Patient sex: F
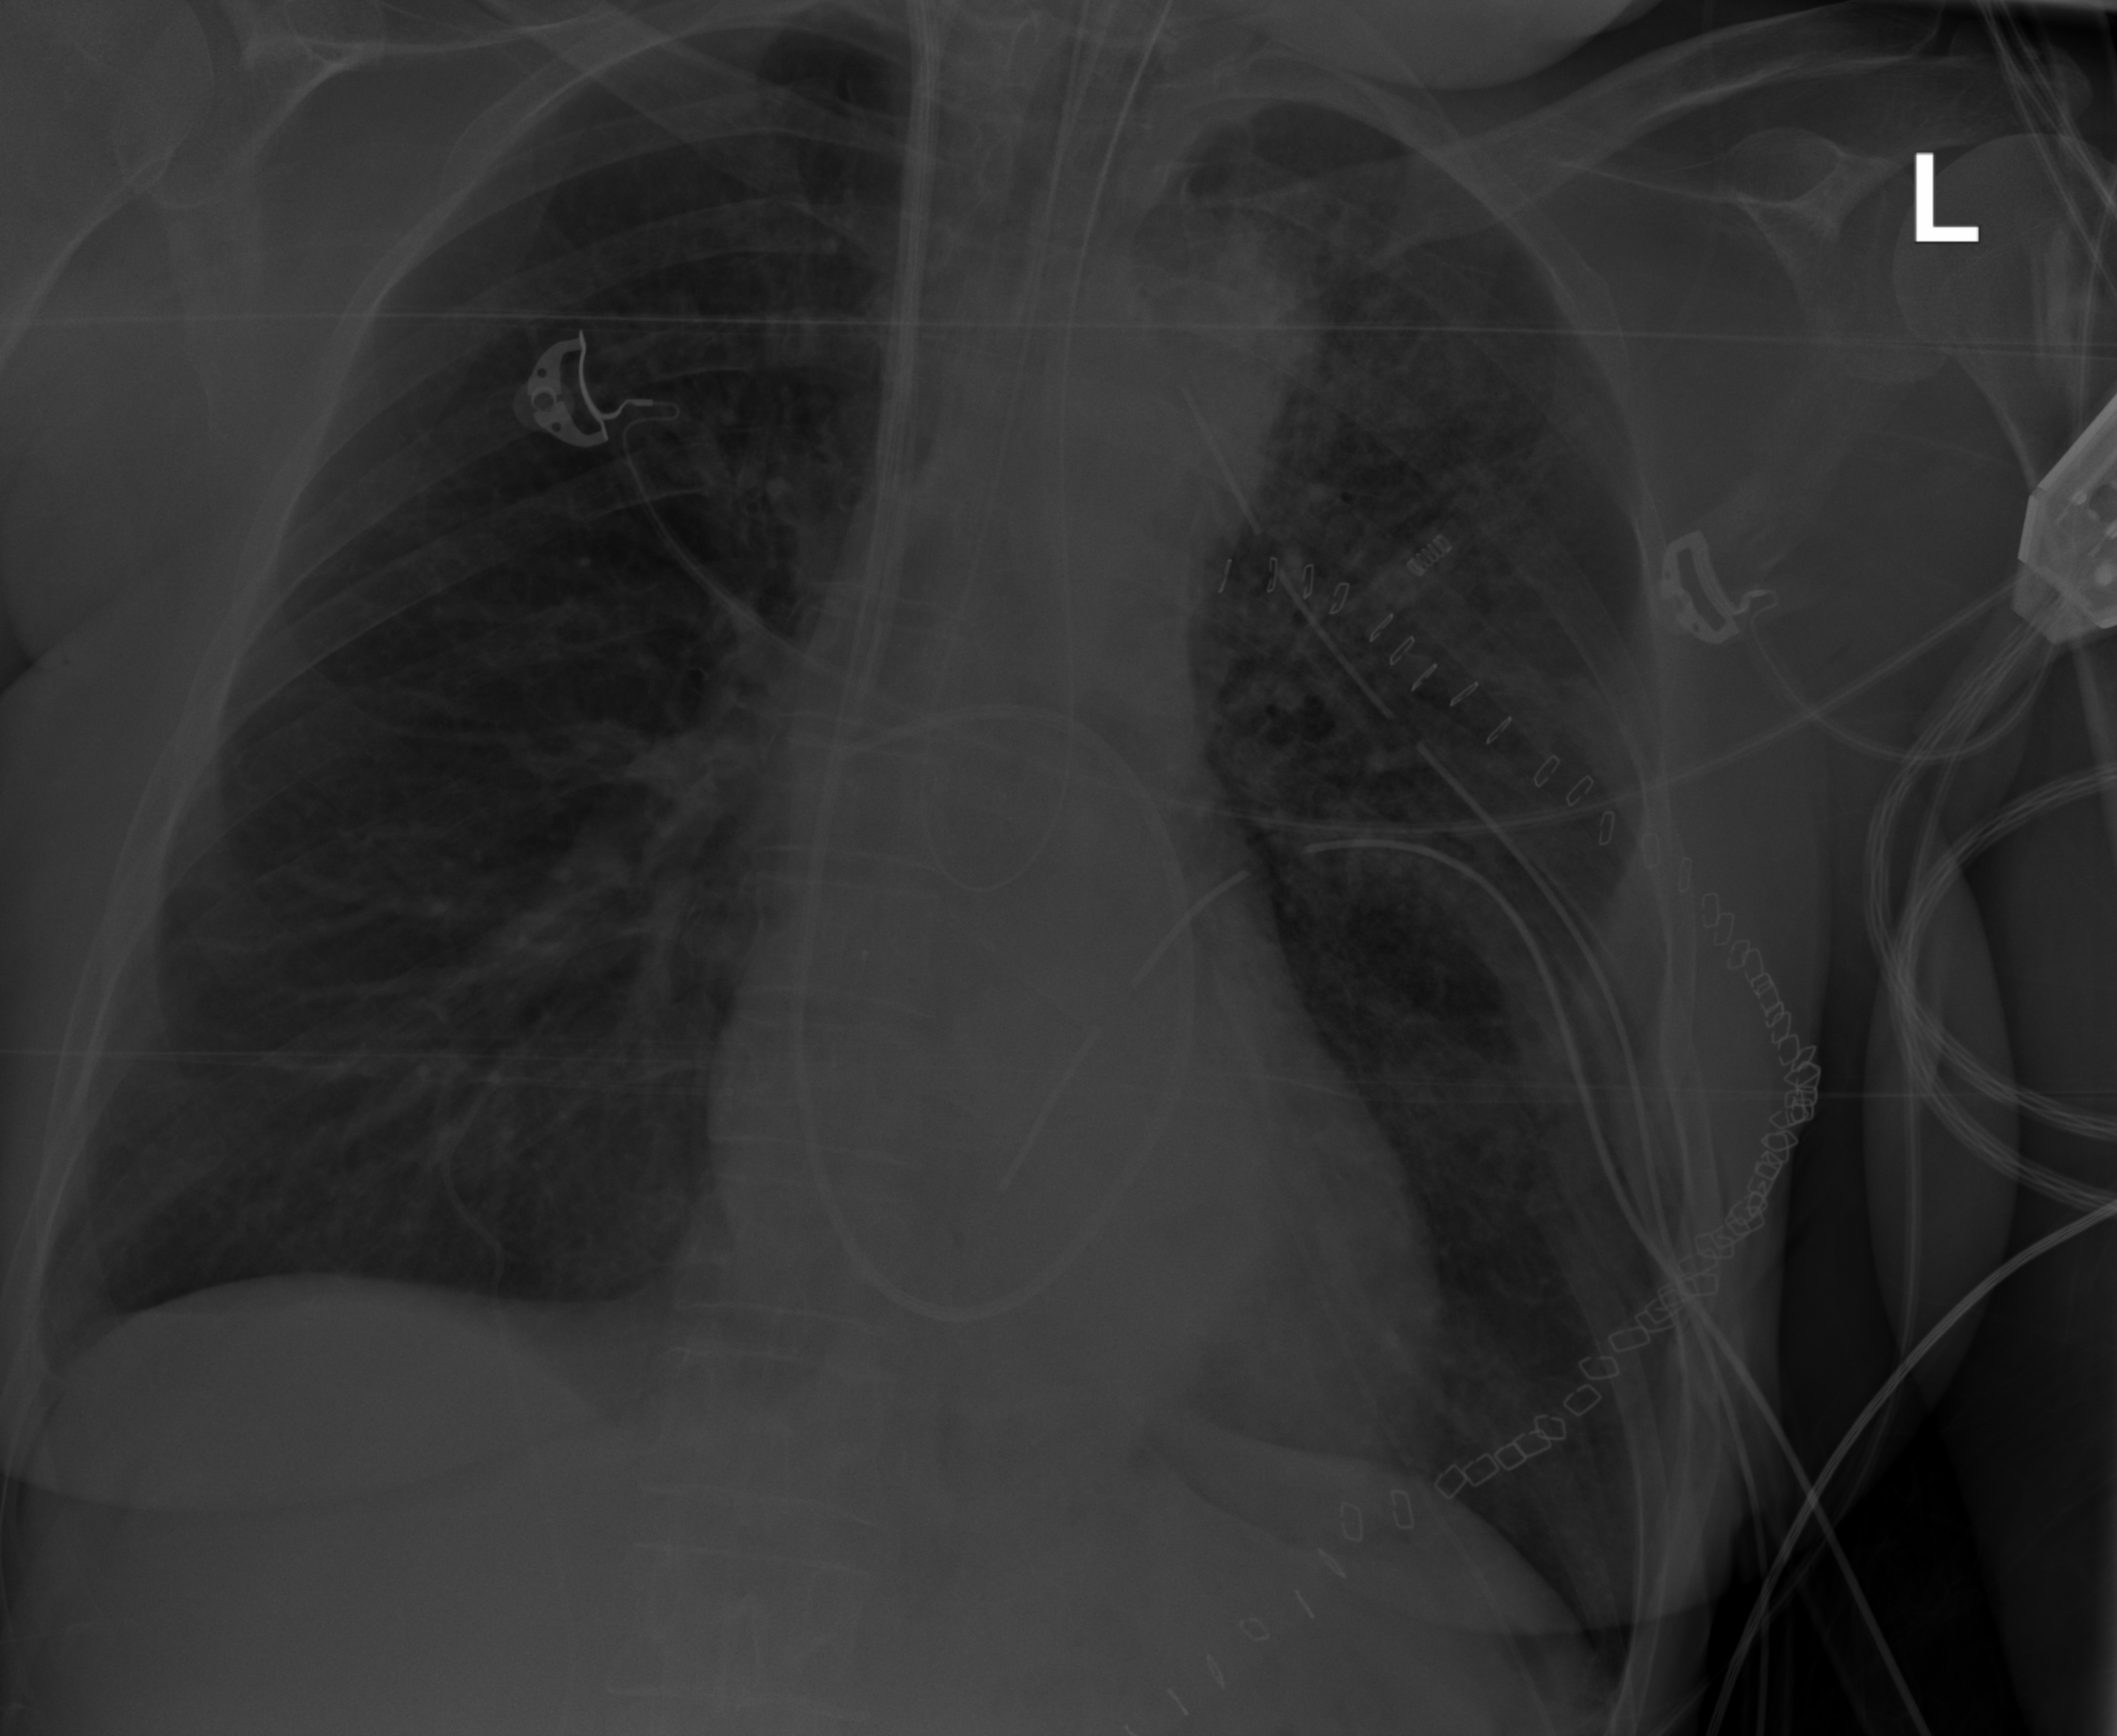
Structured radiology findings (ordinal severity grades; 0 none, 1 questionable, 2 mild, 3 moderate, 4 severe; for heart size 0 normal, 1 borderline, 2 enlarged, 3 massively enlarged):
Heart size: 0
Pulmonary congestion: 0
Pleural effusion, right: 0
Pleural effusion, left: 0
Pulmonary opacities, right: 0
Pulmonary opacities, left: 3
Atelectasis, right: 0
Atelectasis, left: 0